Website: macys
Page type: billing-address
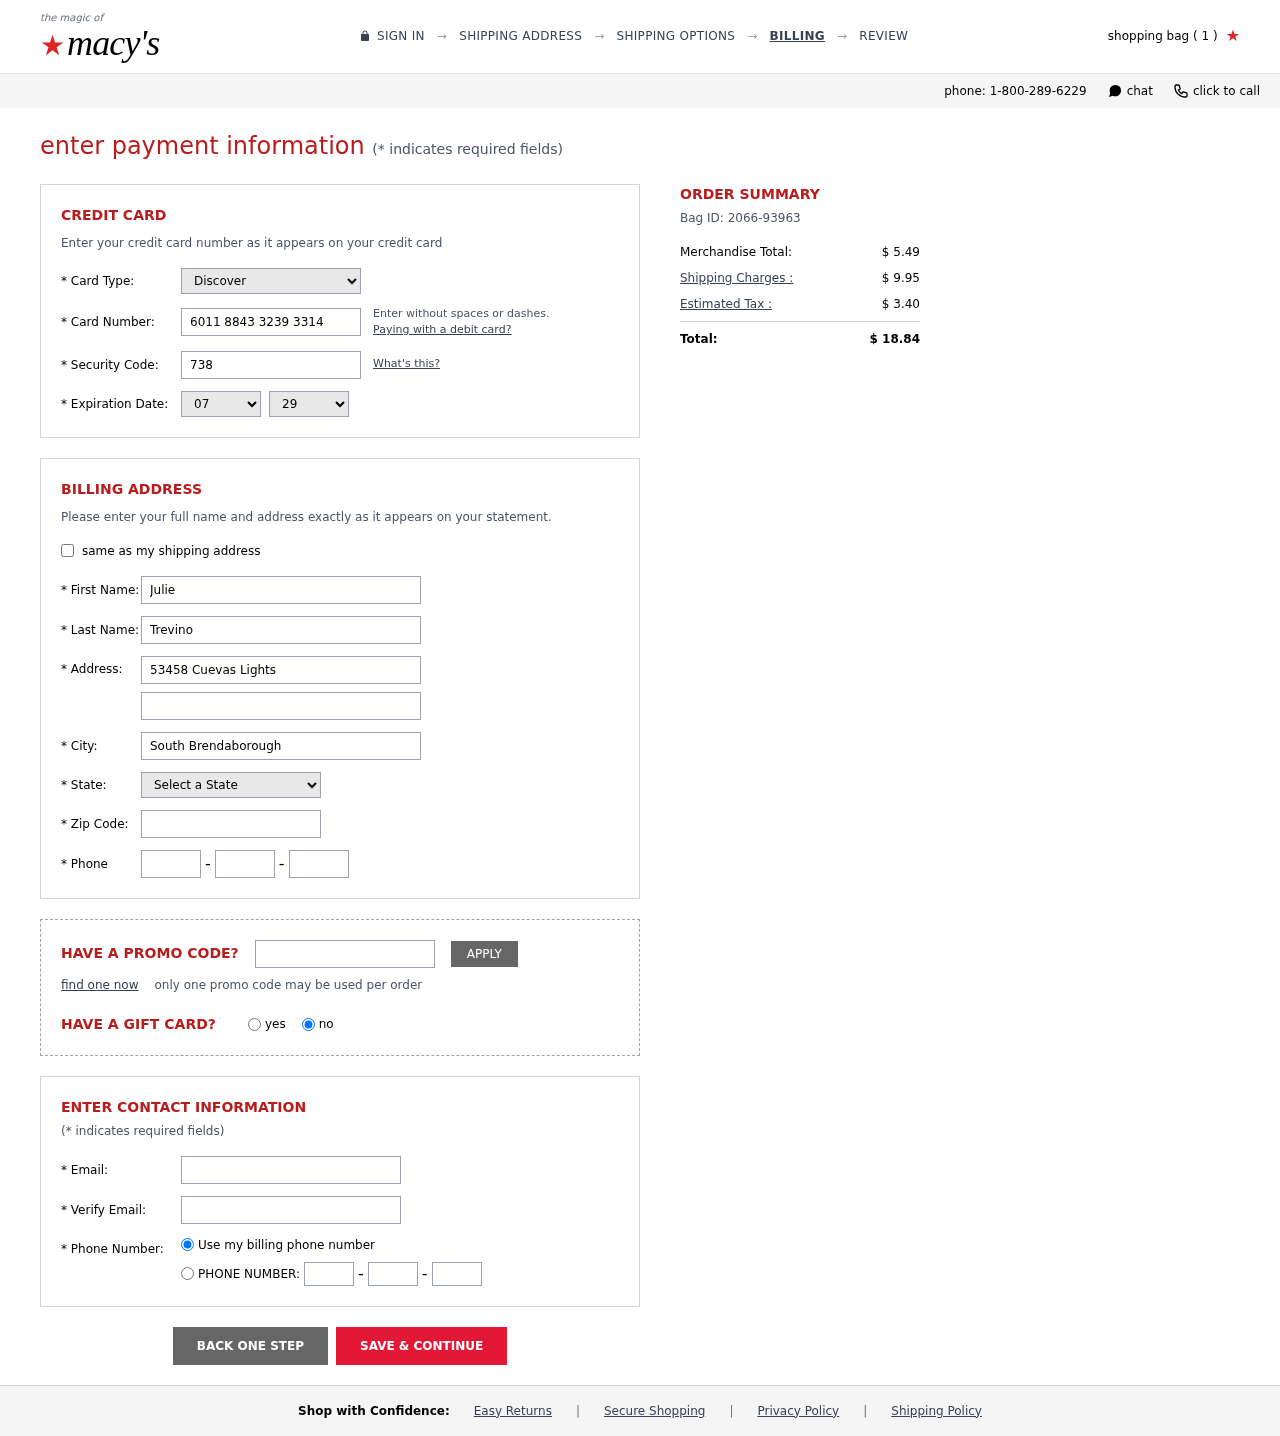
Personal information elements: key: PII_CARD_CVV
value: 738
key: PII_CARD_EXPIRY_MONTH
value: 07
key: PII_CARD_EXPIRY_YEAR
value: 29
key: PII_CARD_NUMBER
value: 6011 8843 3239 3314
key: PII_CARD_TYPE
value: Discover
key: PII_CITY
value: South Brendaborough
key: PII_EMAIL
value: julie.trevino@gmail.com
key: PII_FIRSTNAME
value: Julie
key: PII_LASTNAME
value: Trevino
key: PII_PHONE_AREA
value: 770
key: PII_PHONE_PREFIX
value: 402
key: PII_PHONE_SUFFIX
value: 4120
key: PII_POSTCODE
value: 21721
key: PII_STATE_ABBR
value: ND
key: PII_STREET
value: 53458 Cuevas Lights
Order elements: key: ORDER_NUM_ITEMS
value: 1
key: ORDER_ID
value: Bag ID: 2066-93963
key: ORDER_SUBTOTAL
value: $ 5.49
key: ORDER_SHIPPING_COST
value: $ 9.95
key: ORDER_TAX
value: $ 3.40
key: ORDER_TOTAL
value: $ 18.84